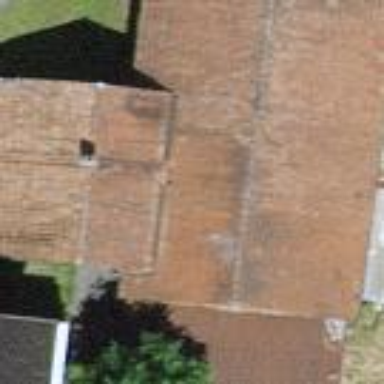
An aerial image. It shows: Rural barn.